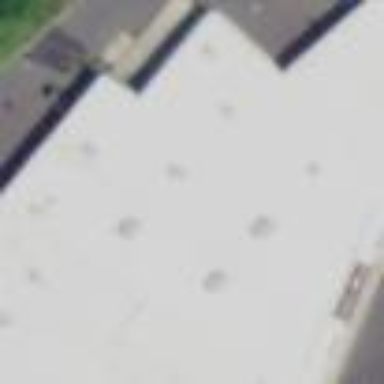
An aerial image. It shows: Building that houses fitness center.